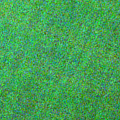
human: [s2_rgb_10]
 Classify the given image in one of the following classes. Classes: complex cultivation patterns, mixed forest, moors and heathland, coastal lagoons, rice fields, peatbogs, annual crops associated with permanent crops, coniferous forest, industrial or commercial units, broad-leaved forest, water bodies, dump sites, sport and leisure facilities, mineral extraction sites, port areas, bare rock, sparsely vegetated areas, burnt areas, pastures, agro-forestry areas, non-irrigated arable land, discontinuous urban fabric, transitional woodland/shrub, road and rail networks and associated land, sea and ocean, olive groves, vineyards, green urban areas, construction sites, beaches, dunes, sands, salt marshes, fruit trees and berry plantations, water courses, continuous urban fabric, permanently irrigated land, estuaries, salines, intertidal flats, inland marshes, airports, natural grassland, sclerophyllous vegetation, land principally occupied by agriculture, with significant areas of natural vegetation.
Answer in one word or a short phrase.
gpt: sea and ocean